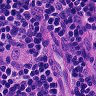
Metastatic tissue present: no